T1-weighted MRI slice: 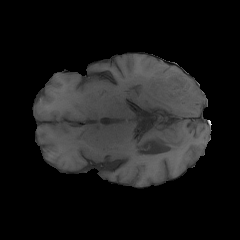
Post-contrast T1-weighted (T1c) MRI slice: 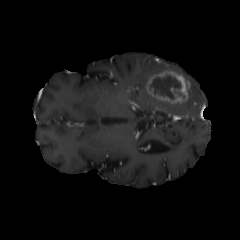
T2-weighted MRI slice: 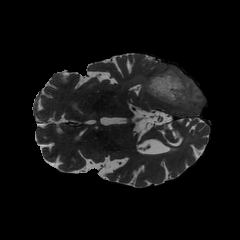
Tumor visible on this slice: yes